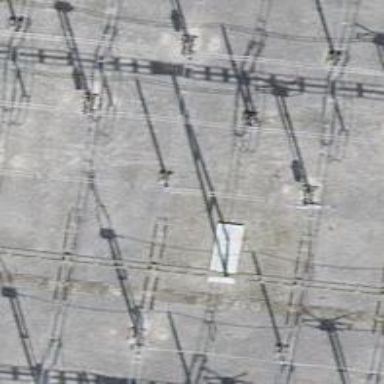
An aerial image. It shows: Insulator used in power systems.